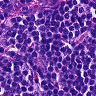
Metastatic tissue present: no